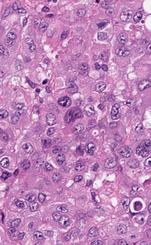
Tumor epithelial tissue: yes
Tumor-associated stroma tissue: no
Normal tissue: no